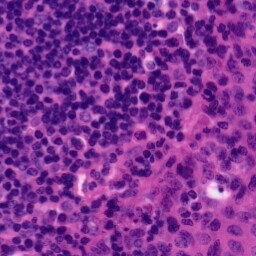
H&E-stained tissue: Tonsil